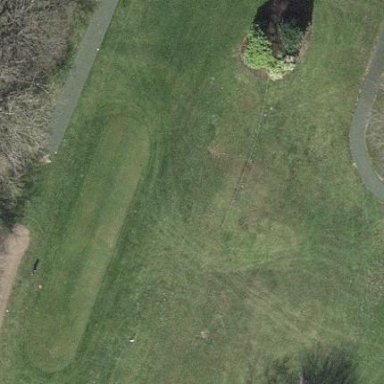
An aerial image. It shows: Grassy area designated as golf tee.